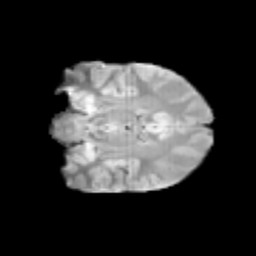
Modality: T2w
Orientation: coronal
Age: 11
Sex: male
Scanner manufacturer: siemens
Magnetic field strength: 3 T
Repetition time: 3.8 s
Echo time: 0.07 s